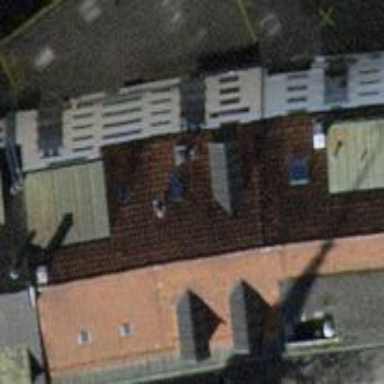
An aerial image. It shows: Beauty shop.